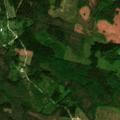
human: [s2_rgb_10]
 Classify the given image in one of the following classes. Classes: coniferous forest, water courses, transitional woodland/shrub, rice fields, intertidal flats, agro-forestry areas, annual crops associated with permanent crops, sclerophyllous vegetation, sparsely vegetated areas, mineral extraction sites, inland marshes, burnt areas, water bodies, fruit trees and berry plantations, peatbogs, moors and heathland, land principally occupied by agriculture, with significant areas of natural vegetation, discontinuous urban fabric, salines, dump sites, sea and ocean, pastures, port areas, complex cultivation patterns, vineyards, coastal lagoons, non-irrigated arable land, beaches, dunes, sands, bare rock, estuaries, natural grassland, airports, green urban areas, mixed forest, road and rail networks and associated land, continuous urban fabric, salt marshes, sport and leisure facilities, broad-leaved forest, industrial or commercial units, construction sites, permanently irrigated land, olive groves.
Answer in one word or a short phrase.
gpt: coniferous forest, mixed forest, transitional woodland/shrub